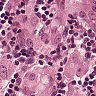
Metastatic tissue present: yes